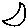
Label: moon